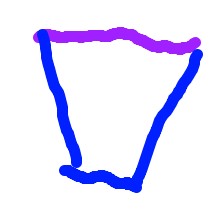
Shape: trapezoid